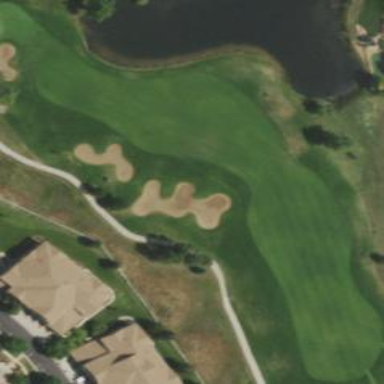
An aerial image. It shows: Golf fairway surrounded by grass.